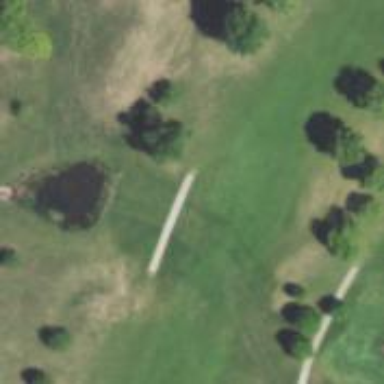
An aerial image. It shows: Well-maintained path used for golfing.